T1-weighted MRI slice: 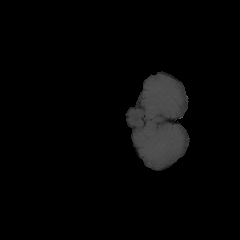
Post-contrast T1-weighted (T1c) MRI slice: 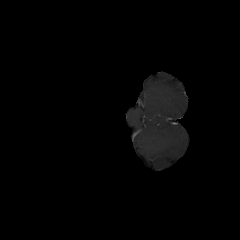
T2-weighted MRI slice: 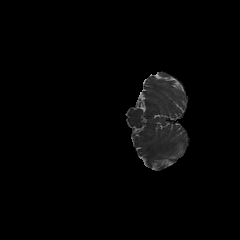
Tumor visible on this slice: no